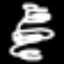
Label: squiggle